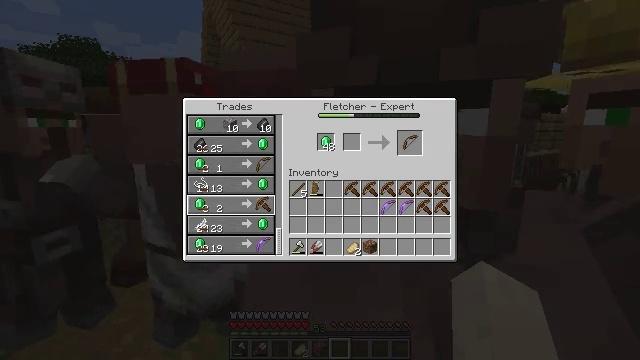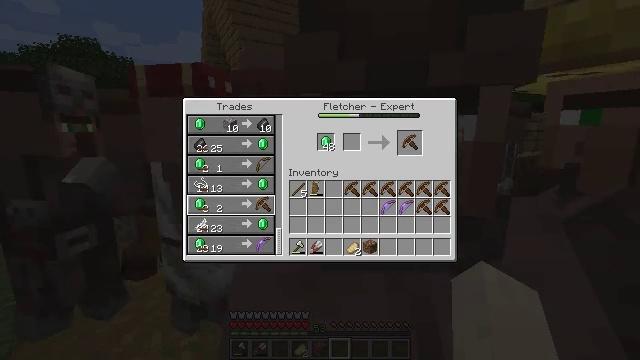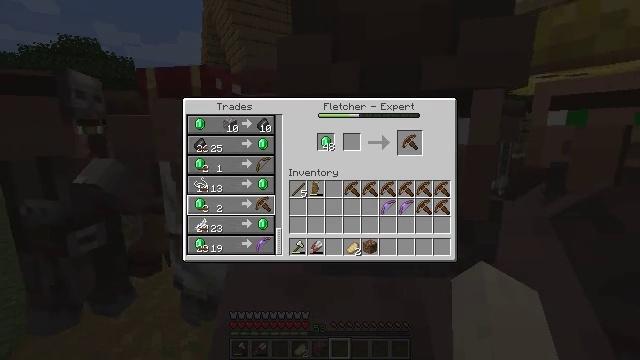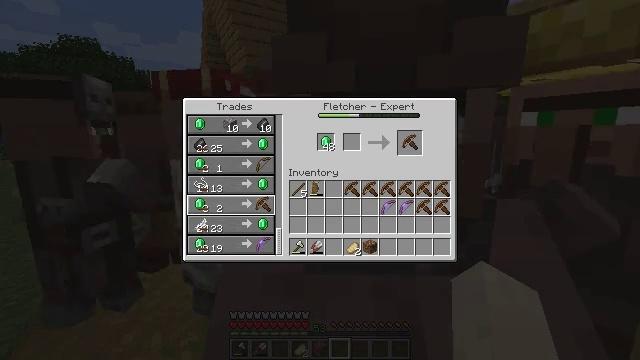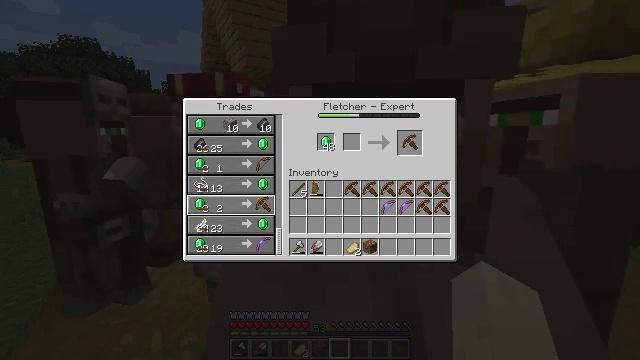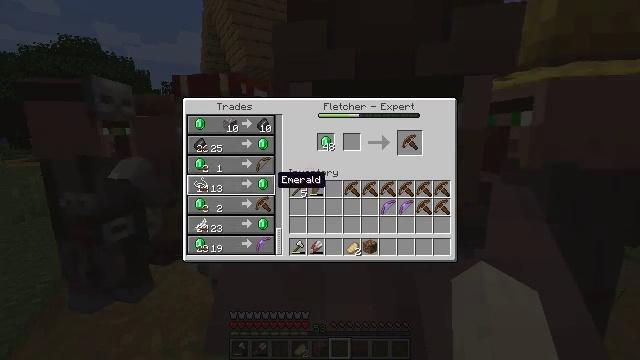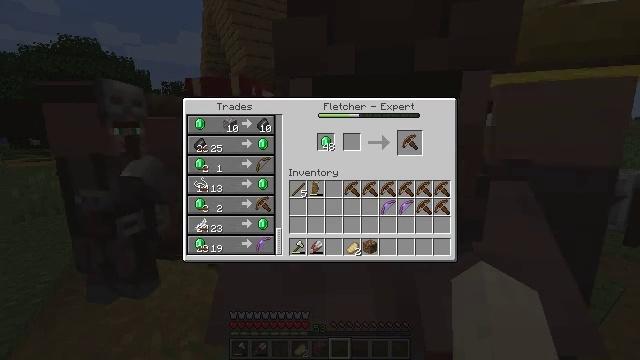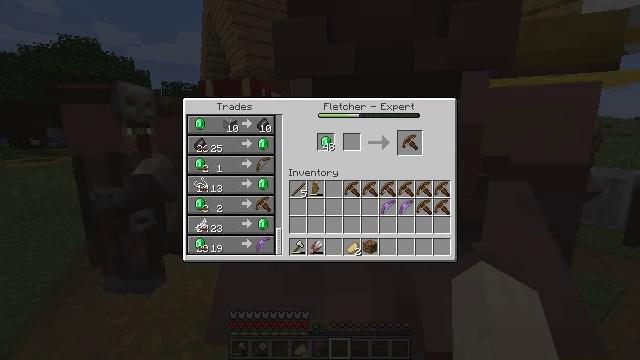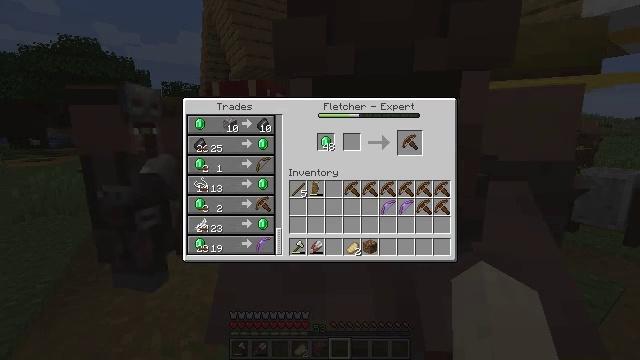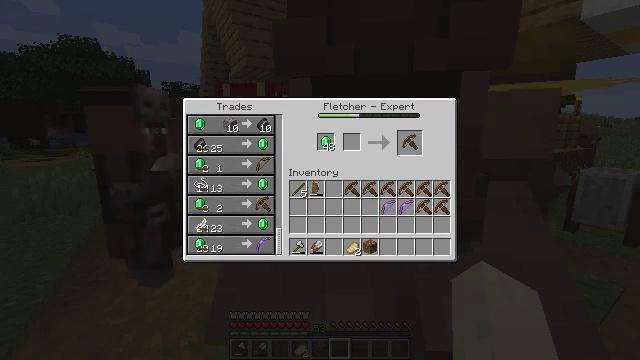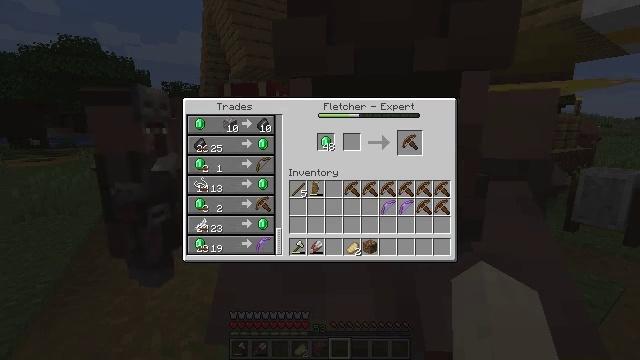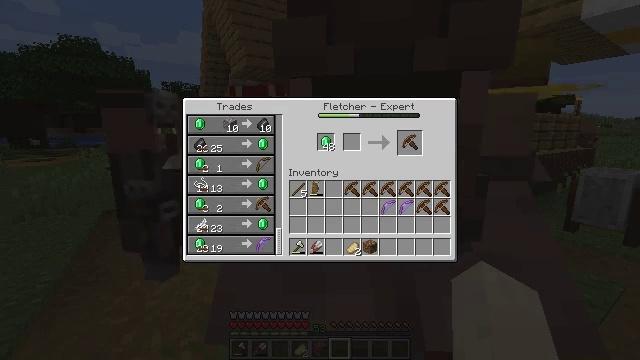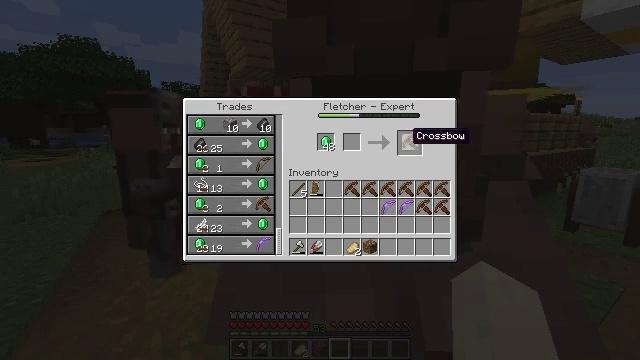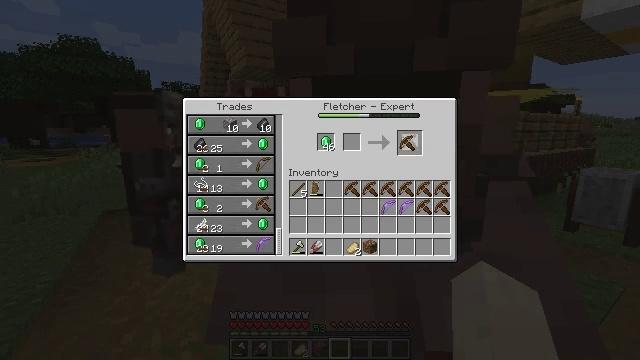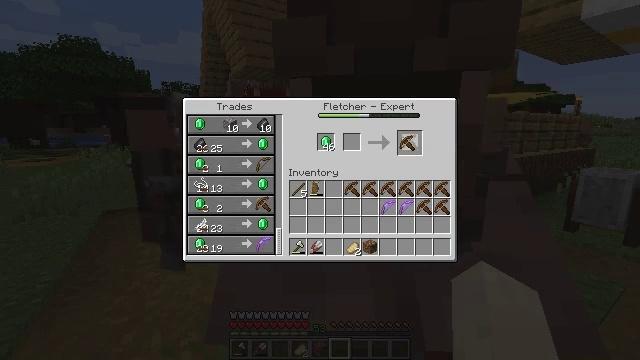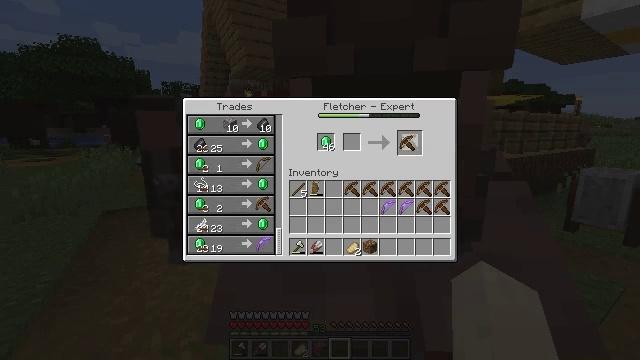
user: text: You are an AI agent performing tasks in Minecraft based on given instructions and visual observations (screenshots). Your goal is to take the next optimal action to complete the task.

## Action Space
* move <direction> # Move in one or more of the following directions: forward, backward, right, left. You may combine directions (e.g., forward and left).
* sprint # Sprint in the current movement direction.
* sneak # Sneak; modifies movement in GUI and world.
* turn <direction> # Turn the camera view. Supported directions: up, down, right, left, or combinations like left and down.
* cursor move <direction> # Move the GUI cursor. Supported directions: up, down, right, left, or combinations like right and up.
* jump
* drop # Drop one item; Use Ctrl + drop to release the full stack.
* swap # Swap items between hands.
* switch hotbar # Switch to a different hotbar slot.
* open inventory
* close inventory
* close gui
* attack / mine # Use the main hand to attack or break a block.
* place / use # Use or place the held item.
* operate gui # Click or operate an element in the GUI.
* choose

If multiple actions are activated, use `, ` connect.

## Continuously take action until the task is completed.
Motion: motion action
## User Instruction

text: Use the crafting table to make a crossbow.
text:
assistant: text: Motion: operate gui
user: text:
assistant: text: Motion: operate gui
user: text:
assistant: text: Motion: operate gui
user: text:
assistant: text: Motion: no_op
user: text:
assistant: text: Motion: cursor move right and up
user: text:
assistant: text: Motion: cursor move right and up
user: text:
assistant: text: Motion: cursor move right
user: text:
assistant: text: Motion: cursor move right
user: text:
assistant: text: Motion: no_op
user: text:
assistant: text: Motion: no_op
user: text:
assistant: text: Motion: no_op
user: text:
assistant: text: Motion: no_op
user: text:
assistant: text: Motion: operate gui
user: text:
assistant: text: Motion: operate gui
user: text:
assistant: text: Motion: operate gui
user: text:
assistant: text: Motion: no_op
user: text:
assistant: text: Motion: cursor move left and down
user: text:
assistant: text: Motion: cursor move left and down
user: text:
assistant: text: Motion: cursor move left and down
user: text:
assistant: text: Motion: no_op
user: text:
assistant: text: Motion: no_op
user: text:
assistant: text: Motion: no_op
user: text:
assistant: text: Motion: no_op
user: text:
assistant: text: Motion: operate gui
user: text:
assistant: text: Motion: operate gui
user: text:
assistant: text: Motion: operate gui
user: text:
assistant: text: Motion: no_op
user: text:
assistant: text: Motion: no_op
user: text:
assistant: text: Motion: no_op
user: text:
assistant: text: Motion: cursor move right and up